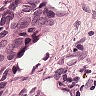
Metastatic tissue present: yes